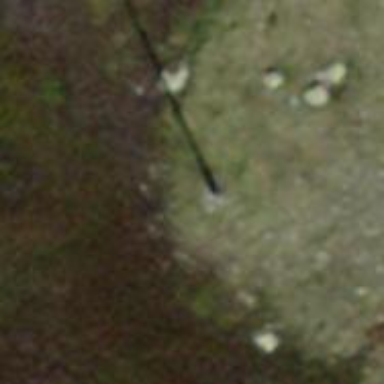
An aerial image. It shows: Power pole.